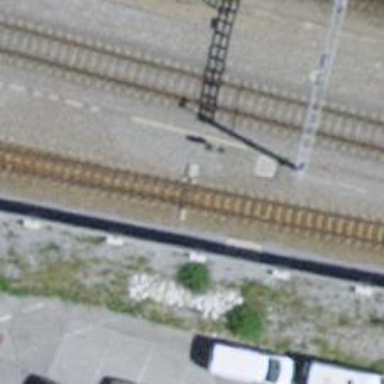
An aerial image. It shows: Railway switch.